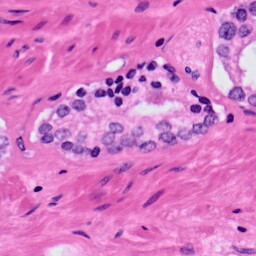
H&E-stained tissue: Prostate